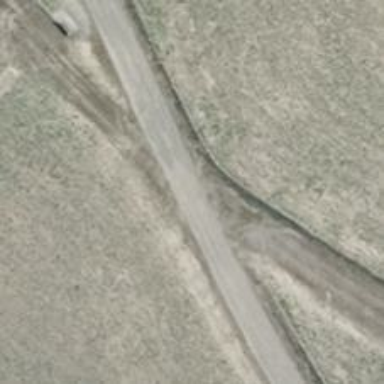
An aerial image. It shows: Service road with paved surface.